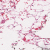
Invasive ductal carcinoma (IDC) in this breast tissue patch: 0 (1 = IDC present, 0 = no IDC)